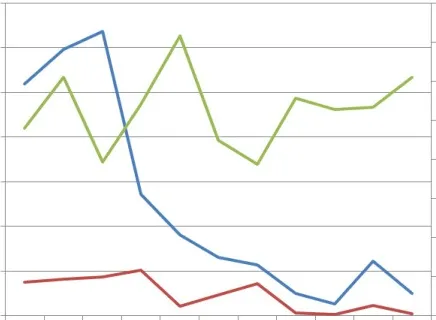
Confirmed cases in Sarpang District, indigenous and imported cases, 2000-2010, with total annual rainfall in Sarpang District.
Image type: chart (chart)